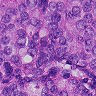
Metastatic tissue present: yes